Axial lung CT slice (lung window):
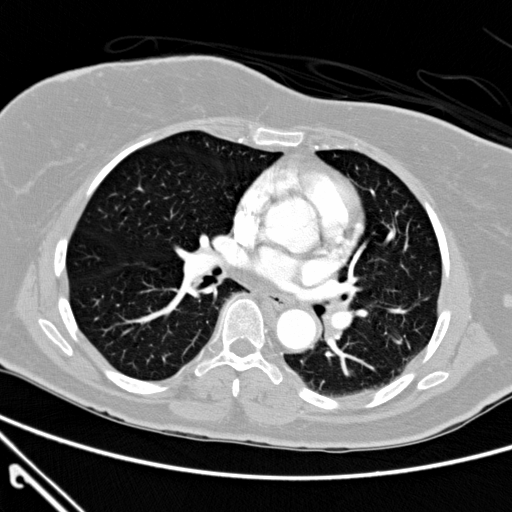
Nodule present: no